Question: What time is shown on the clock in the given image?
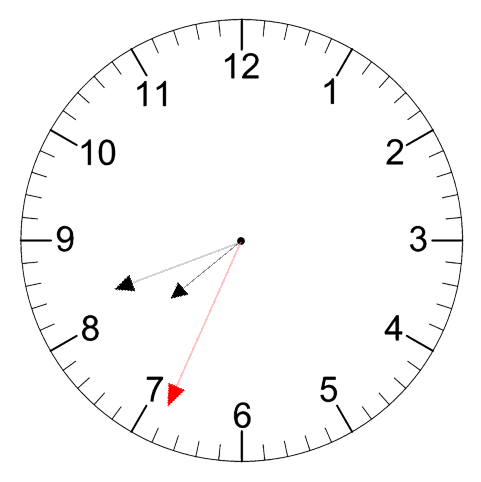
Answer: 07:41:34